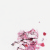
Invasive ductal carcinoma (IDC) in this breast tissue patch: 0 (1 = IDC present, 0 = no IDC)